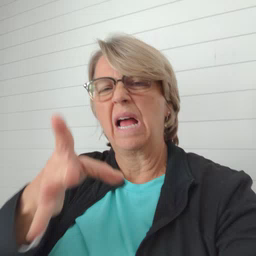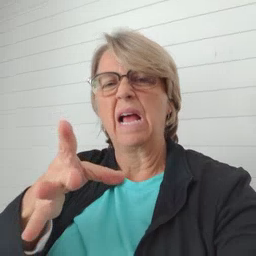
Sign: hate